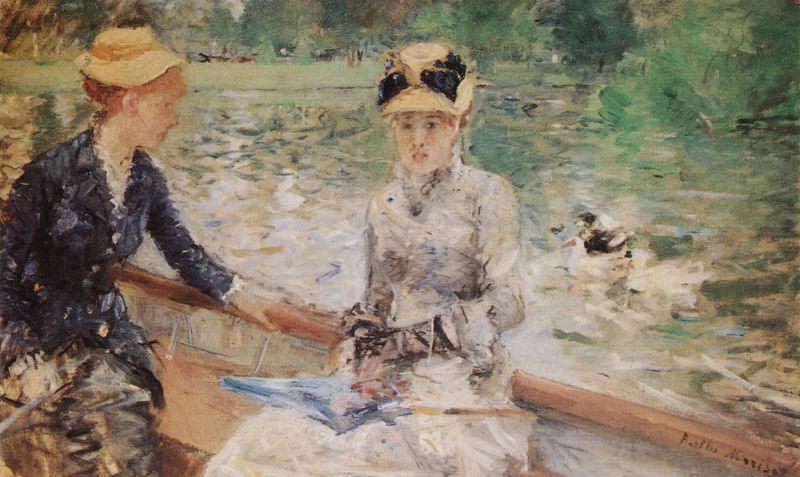
Titel: Der See im Bois de Boulogne (Sommertag)
Künstler: Berthe Morisot
Schlagwörter: baum, blau, gemälde, hand, laub, meer, vogel, wasser, weiß, bäume, fluss, frauen, gelb, grün, impressionismus, landschaft, menschen, ocker, see, sitzen, teich, ufer, bewegung, braun, damen, elegant, frankreich, frau, handschuh, handschuhe, hell, holz, hut, hüte, kleid, licht, mund, nase, orange, pastell, profil, renoir, schwarz, blick, dame, park, rot, schirm, sonnenschirm, wiese, mode, rock, schleife, gesichter, jacke, jung, augen, band, falten, gefieder, gesicht, spitze, hände, portrait, signatur, bach, natur, spiegelung, vögel, brüstung, büsche, gewässer, pastos, sonne, sträucher, haare, kostüm, pflanzen, vornehm, wiesse, boot, stock, aussicht, farbig, küste, schiff, schrift, sommer, wellen, ente, gans, schnabel, schwan, röcke, mittag, nachmittag, tag, linien, ausflug, enten, picknick, reling, wogen, blue, hands, hat, red, white, women, bench, black, dress, dresses, duktus, girls, green, hair, ladies, lady, manet, painting, sitting, woman, strohut, freizeit, impressionistisch, monet, ruderboot, rudern, strohhüte, looking, reflection, knöpfe, krempe, striche, rothaarig, strich, wasservögel, pinsel, tupfer, pinselstrich, sonntag, sad, sky, boat, girl, jumper, lake, nature, red hair, ship, shore, water, waves, sun, trees, impressionissmus, grass, river, bushes, plants, side, look, brush strokes, impressionism, bonnet, coat, en face, bird, dog, hats, french, schwäne, jacket, sail, abstract, outside, sunshine, fahrt, day, impressionist, bootsfahrt, lol, hellbalu, art, artist, shiny, animal, canoe, degas, farm, pond, barke, book, ginger, outdoors, kapotthut, sonnenhüte, gloves, contrast, wassr, sailing, row, tan, sonntagsausflug, scared, parasol, umbrella, pastels, reiling, berthe morisot, impressionnism, kapott, morisot, scjleife, sonntagsmaler, handschu, outing, chapeau, two women, brunette, goose, swan, paiting, row boat, ducks, concerned, femme, duck, technique, umbrela, water colors, morrisot, blended, ponf, saf, siny, botat, uhmm, blue umbrella, muddled, h2o, impressionisme, expressionisme, en profil